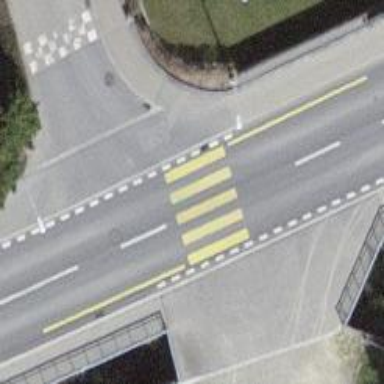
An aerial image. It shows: Pedestrian crossing with zebra markings on the footway.